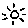
Label: sun